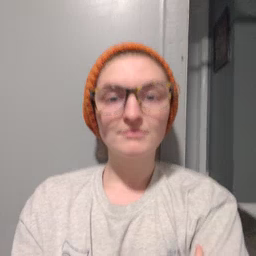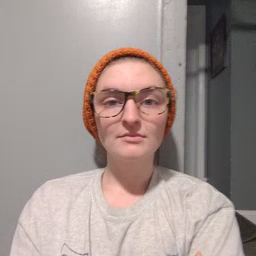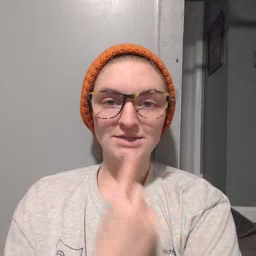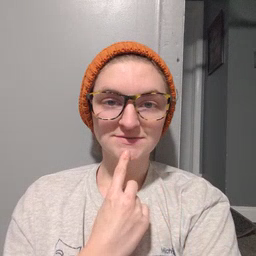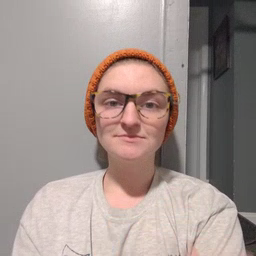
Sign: say